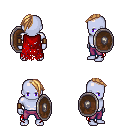
a pixel art fantasy rpg character, male body template, dark elf, purple skin, red tattered cape, magenta pants, light blonde long mohawk hairstyle, leather bracers, shield, four views (front, back, left, right), 2x2 character sprite sheet, small pixel art, hard edges, no anti-aliasing